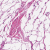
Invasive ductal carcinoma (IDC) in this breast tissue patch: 0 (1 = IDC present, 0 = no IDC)